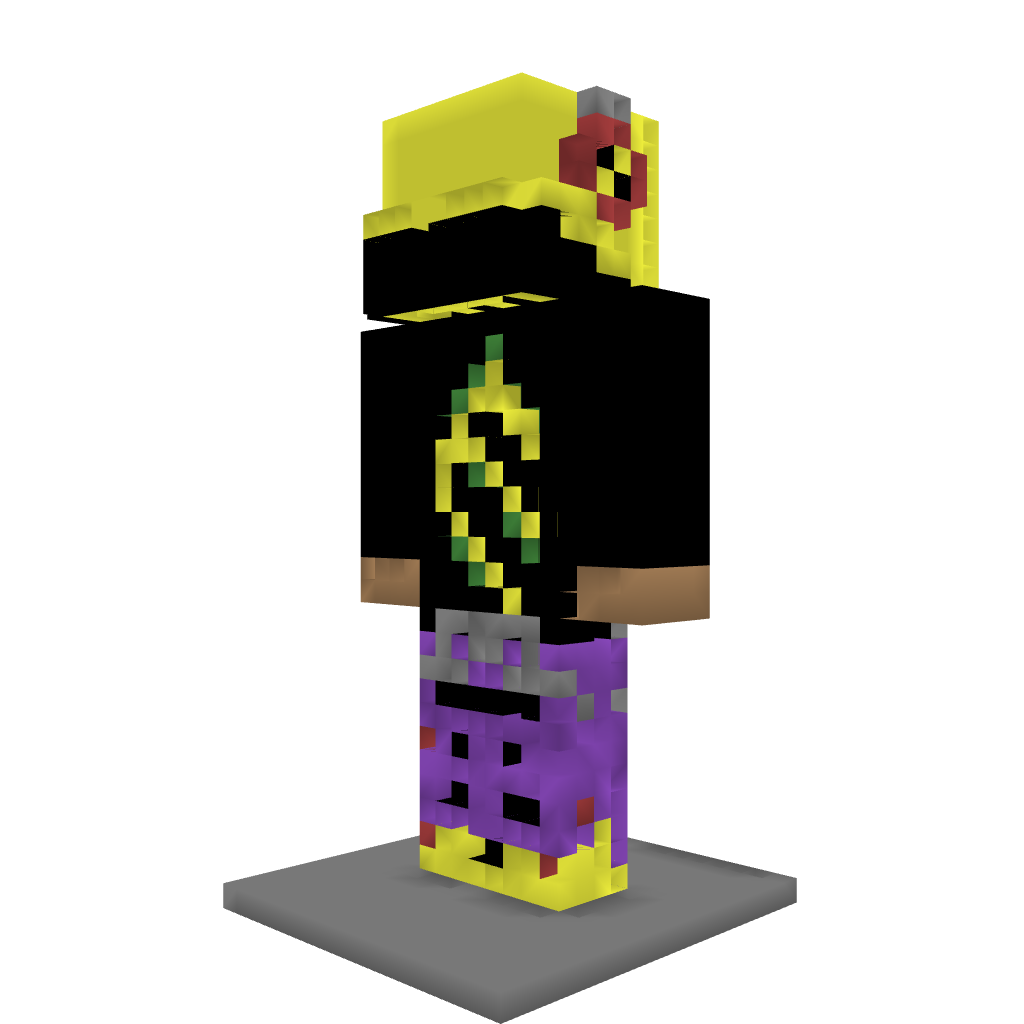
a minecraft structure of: Player Statue [LanceMac Statue] high quality